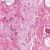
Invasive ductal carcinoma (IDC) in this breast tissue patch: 0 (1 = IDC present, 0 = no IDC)